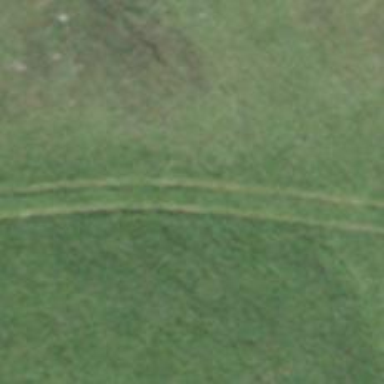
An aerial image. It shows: Grass track with grade3 tracktype.